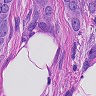
Metastatic tissue present: yes